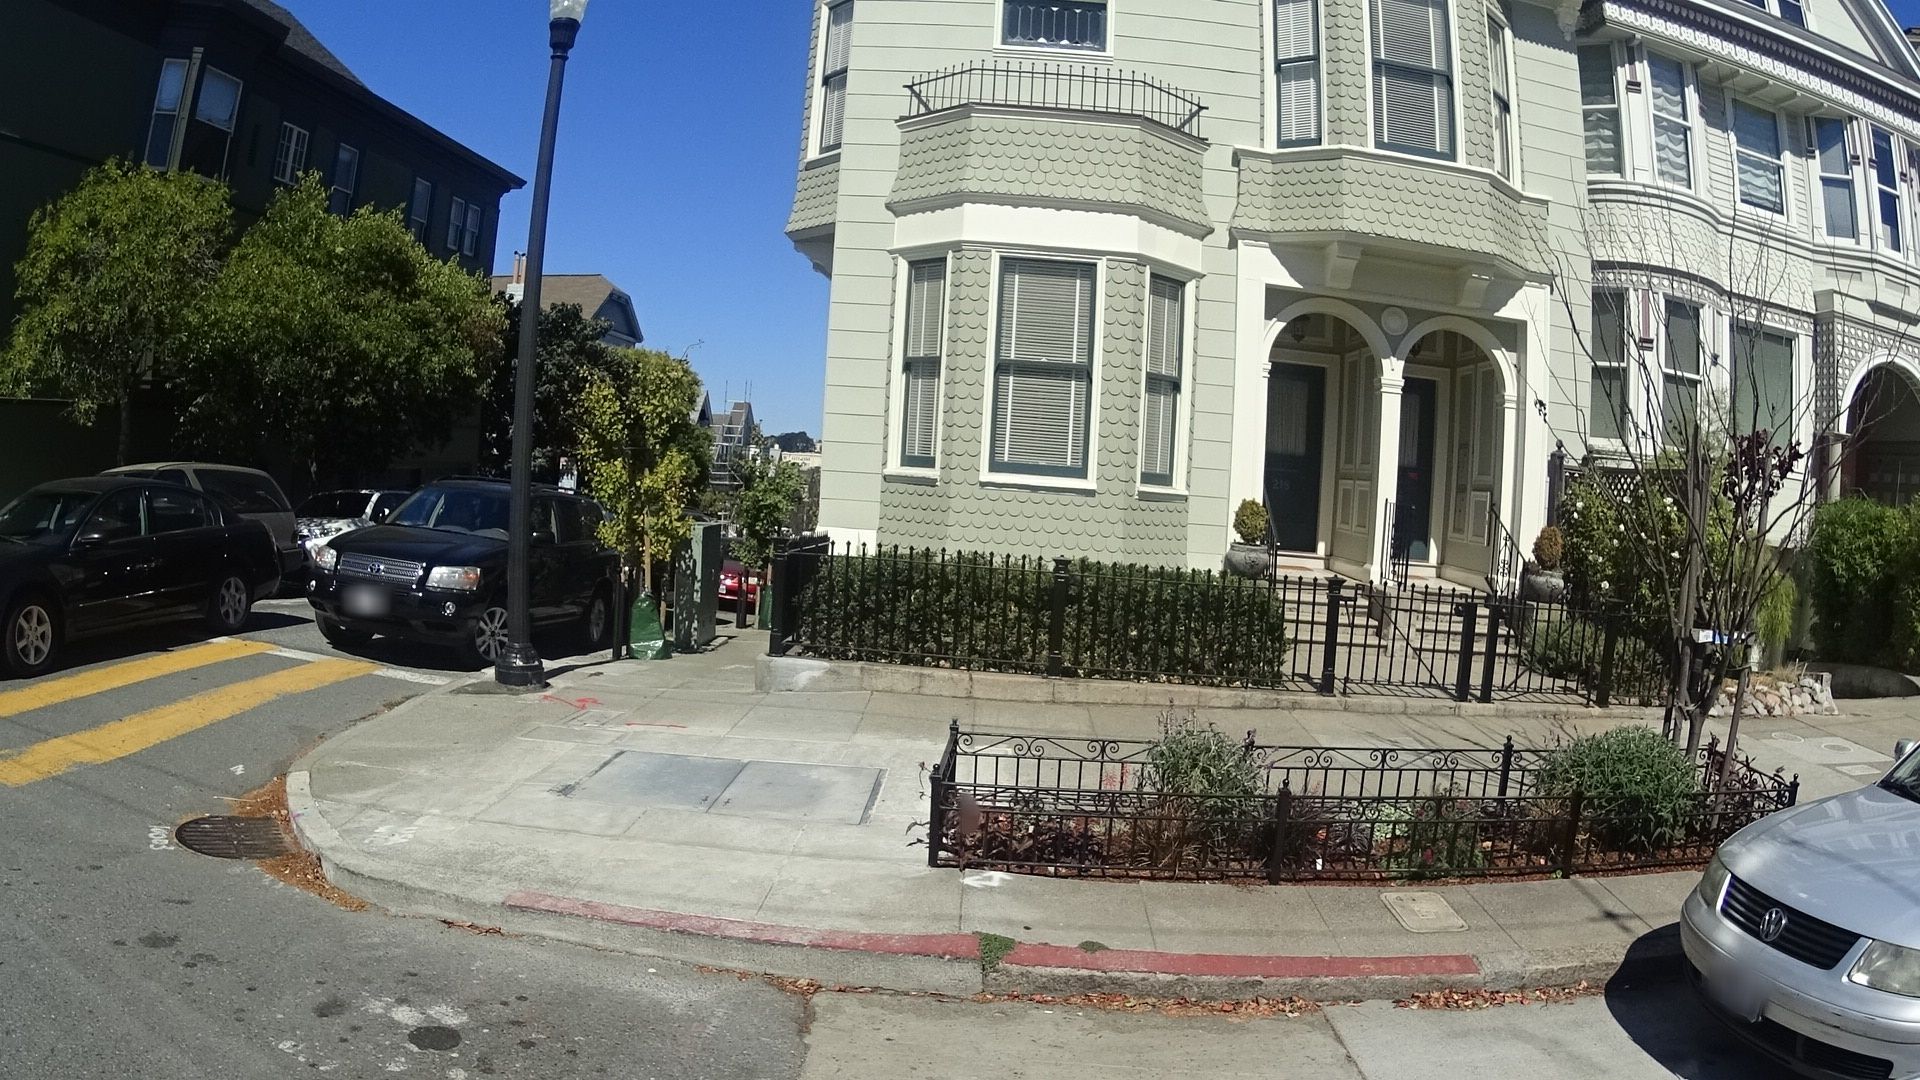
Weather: clear
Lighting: day
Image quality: good
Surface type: walking surface
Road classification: footway
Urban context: urban centre
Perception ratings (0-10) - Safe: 6.78, Lively: 9.45, Beautiful: 8.39, Boring: 2.47, Depressing: 1.75, Wealthy: 8.11